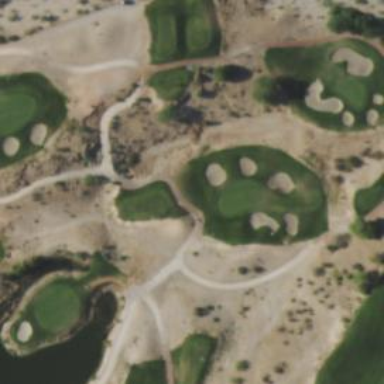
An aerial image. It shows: Area of rough grass used for golf.